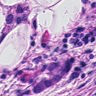
Metastatic tissue present: yes